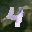
Label: 4